Breast ultrasound image
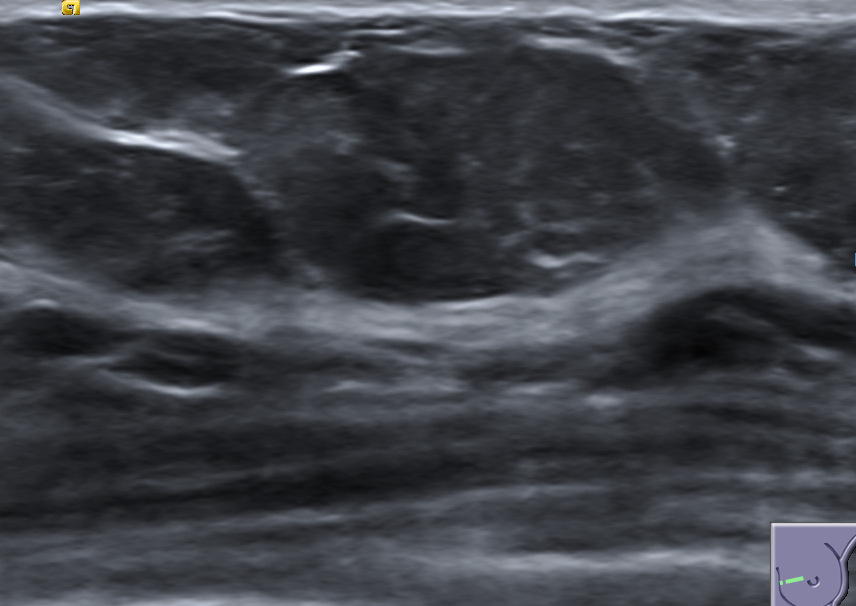
Diagnosis: normal